Interaction volume radius: 5 \u00c5
Interaction volume height: 30 \u00c5
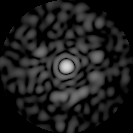
Disorder parameter: 0.817